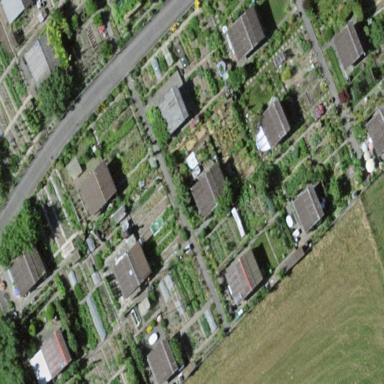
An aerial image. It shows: Allotments area.